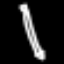
Label: pencil